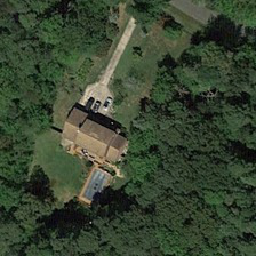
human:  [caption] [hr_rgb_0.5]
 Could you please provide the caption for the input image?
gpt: these trees are dark green with light green .

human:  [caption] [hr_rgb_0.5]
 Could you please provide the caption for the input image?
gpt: The forest surrounds a house.

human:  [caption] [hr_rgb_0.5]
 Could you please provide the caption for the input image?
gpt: a forest surrounded by a house.

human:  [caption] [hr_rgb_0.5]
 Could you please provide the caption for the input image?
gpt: The forest was surrounded by a house.

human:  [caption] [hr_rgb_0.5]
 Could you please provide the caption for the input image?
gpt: these trees are dark green with light green .